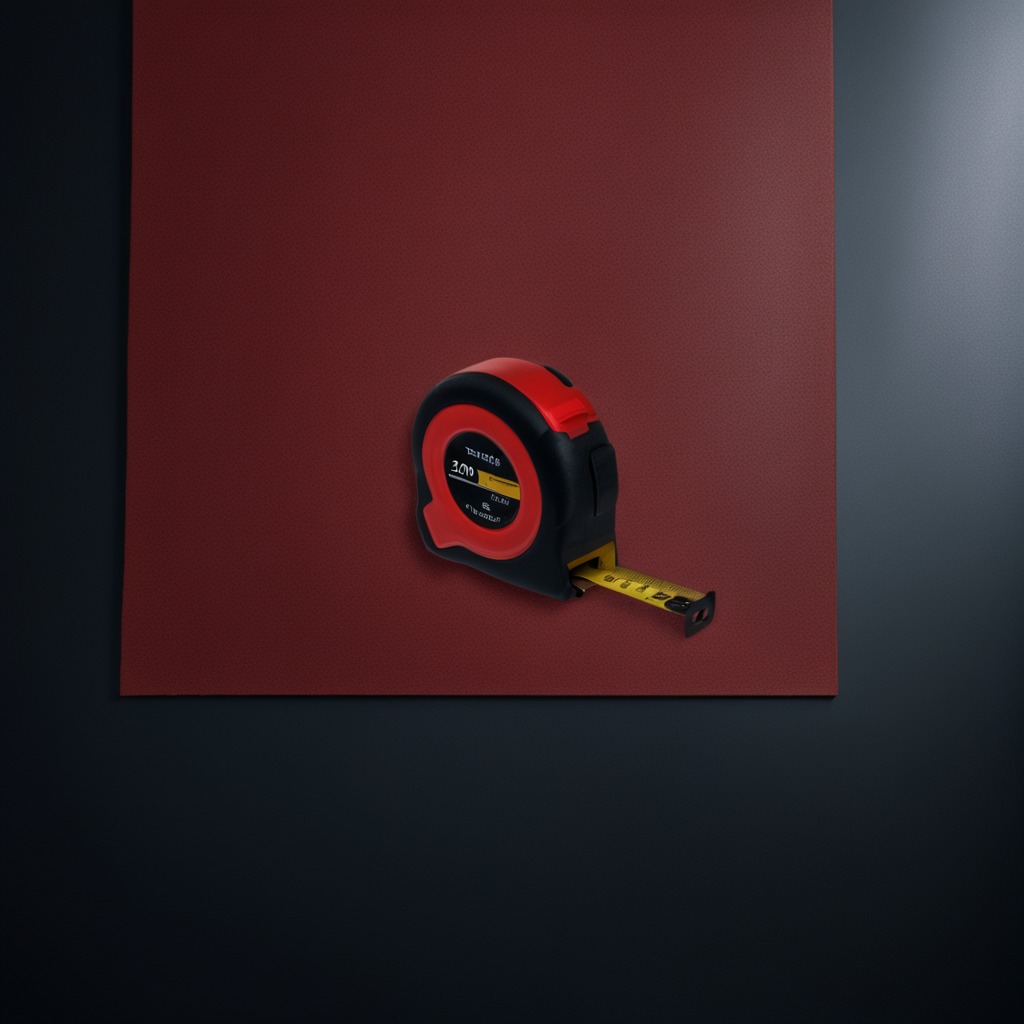
A measuring tape is lying on the tabletop.